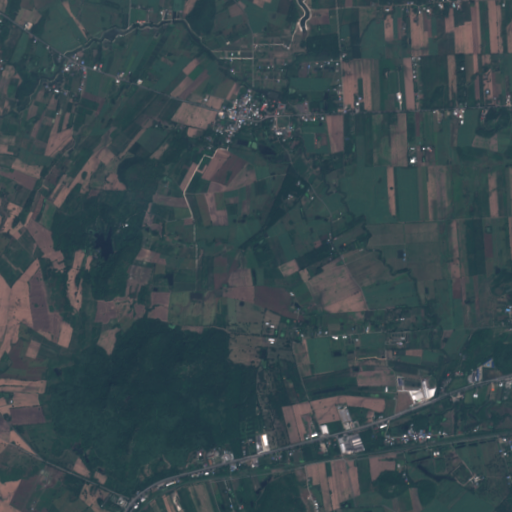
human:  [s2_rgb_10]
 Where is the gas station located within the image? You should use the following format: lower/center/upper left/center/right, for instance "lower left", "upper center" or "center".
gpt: The gas station is located in the lower right of the image.
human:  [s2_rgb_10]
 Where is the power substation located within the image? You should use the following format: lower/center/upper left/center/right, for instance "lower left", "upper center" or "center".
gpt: The power substation is located in the lower right of the image.
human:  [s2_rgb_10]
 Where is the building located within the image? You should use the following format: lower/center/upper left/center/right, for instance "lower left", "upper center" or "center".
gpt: There is no building in the image.